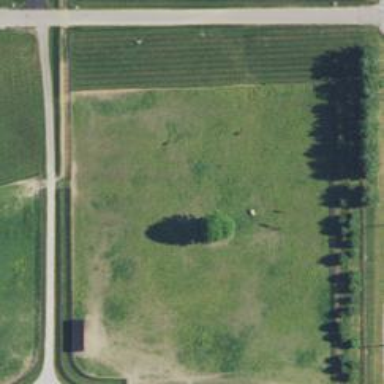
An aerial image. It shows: Grassy equestrian pitch for leisure activities.